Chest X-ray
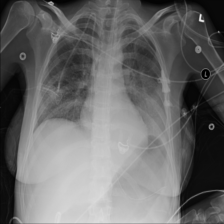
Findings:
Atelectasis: negative
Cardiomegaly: negative
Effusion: positive
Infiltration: negative
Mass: negative
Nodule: negative
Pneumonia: negative
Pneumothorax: negative
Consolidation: negative
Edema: negative
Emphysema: negative
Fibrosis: negative
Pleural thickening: negative
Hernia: negative